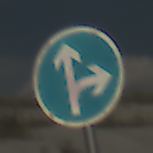
Verkehrszeichen: VorgeschriebeneFahrtrichtungGeradeausOderRechts
Umgebung: Outdoor, Beach
Tageszeit: MorningAfternoon
Wetter: PartlyCloudy
Licht: Natural
Jahreszeit: NotSpecified
Kontrast: HighContrast